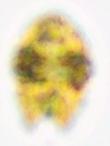
Label: Akashiwo